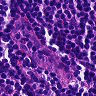
Metastatic tissue present: no